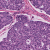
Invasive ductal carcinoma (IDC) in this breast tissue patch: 0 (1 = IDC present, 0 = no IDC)